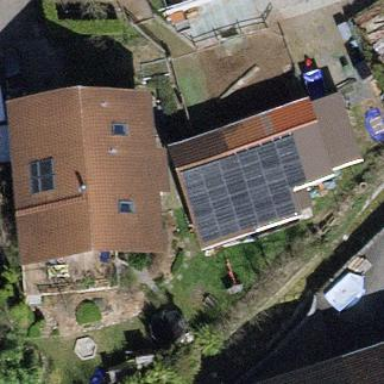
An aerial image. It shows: Solar power generator.